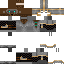
A male human skin with medium skin, wearing brown long hair dressed in a blue hoodie and black pants, featuring a closed mouth.